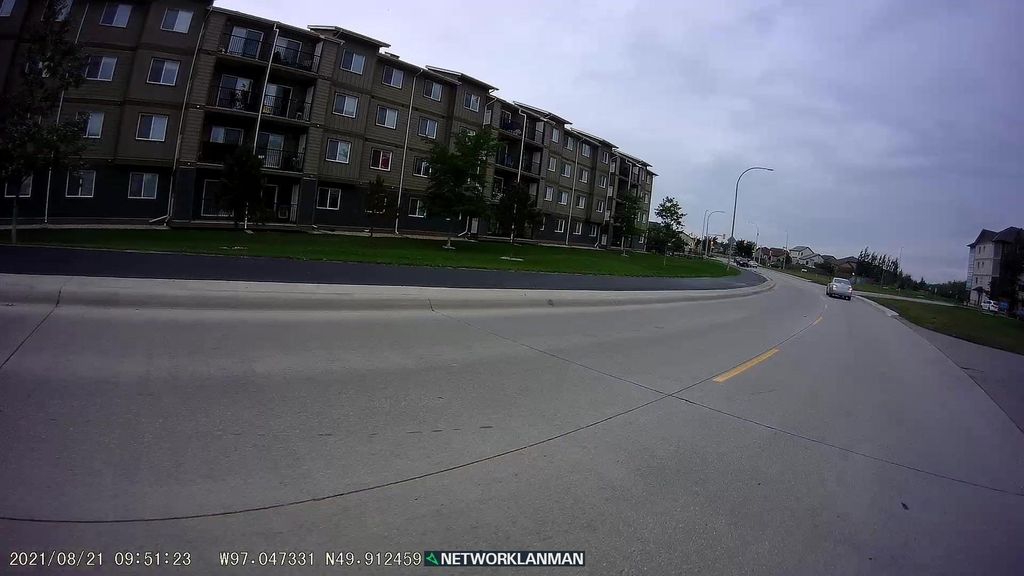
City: winnipeg